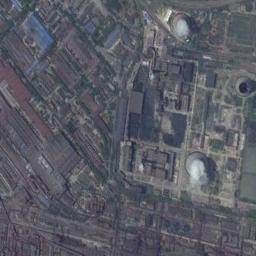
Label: thermal_power_station